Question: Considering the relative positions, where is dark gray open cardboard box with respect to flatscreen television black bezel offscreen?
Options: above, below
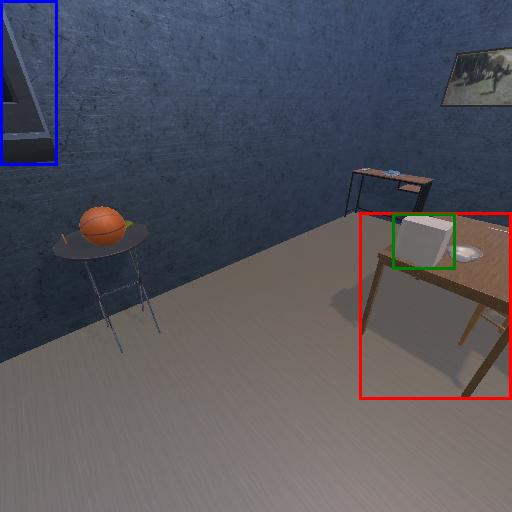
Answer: above